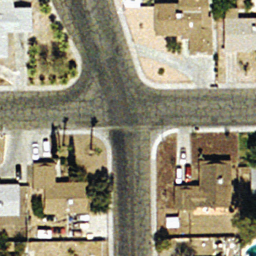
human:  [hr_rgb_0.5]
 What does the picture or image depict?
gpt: intersection